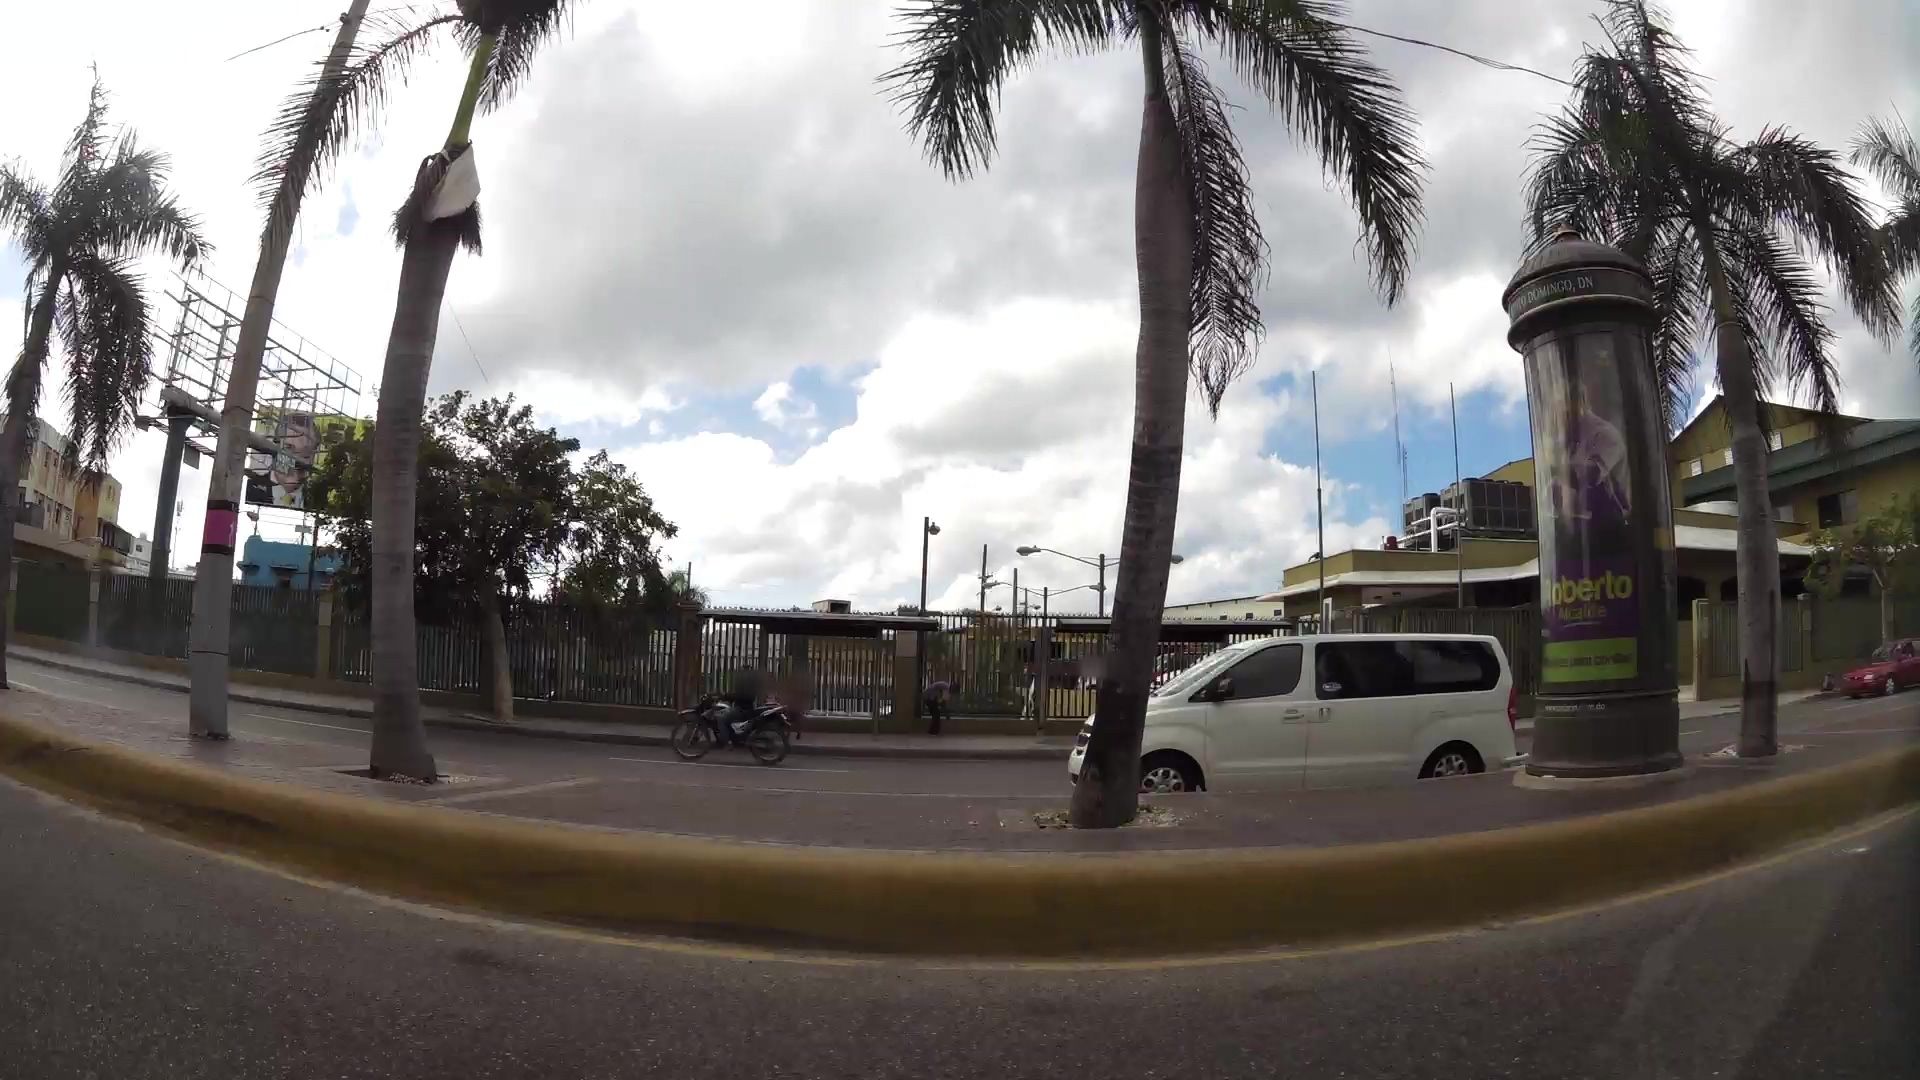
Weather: cloudy
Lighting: day
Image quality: good
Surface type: driving surface
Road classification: secondary
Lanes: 3
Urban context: urban centre
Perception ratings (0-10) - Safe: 4.62, Lively: 8.18, Beautiful: 7.55, Boring: 1.9, Depressing: 5.33, Wealthy: 8.31